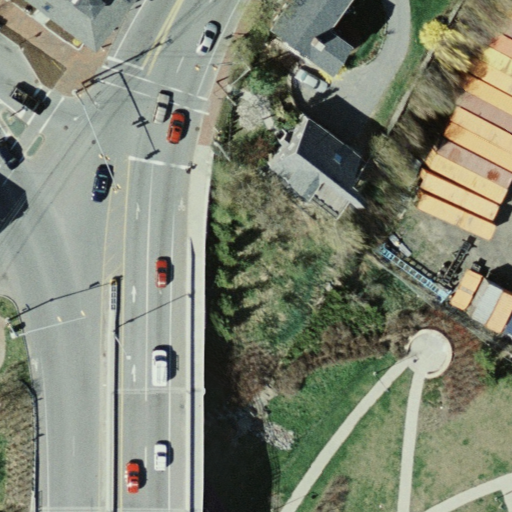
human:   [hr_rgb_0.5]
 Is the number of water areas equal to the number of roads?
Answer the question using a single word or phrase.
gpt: no

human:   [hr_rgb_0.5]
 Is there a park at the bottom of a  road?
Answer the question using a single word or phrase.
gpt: yes

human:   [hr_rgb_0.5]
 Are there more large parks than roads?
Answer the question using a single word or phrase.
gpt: no

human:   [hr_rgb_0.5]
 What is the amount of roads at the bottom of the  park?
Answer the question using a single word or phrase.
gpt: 0

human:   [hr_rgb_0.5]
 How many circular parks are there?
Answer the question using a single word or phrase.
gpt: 0

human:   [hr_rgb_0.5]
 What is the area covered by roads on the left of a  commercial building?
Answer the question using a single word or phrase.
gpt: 0m2

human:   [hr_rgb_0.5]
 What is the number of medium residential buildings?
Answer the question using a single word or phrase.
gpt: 0

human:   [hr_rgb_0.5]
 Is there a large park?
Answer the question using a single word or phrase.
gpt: yes

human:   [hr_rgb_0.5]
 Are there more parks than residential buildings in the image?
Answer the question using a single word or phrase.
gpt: yes

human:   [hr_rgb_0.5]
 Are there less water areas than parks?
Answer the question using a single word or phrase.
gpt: yes

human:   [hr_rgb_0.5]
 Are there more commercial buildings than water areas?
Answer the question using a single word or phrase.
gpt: no

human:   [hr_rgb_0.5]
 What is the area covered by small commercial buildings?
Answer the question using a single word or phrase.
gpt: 0m2

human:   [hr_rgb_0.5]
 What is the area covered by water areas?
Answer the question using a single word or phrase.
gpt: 0m2

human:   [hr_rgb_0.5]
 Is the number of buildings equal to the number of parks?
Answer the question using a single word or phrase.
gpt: no

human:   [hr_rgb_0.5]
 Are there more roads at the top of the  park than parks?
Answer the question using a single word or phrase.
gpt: yes

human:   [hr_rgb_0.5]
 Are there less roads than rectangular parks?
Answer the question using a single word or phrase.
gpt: no

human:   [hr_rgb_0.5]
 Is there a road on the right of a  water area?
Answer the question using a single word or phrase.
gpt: no

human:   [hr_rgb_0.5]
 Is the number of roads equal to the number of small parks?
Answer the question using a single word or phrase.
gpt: no

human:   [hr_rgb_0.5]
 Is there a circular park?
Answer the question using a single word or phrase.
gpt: no

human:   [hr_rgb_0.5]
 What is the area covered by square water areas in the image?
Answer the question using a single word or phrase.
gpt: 0m2

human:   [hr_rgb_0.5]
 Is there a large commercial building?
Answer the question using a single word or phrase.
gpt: no

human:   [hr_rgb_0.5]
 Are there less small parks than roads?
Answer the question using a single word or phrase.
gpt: yes

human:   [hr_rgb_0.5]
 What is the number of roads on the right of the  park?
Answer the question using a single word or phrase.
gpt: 7

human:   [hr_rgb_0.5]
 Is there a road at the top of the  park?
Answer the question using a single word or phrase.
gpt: yes

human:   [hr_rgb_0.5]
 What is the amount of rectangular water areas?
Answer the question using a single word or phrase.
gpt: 0

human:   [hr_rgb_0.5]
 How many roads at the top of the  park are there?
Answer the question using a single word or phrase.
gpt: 13

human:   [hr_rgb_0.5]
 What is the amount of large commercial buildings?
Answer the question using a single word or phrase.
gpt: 0

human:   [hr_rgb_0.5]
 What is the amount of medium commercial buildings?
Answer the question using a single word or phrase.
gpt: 0

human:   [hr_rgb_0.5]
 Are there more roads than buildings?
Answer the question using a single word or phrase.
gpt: yes

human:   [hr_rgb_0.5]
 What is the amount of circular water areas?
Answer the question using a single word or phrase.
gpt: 0

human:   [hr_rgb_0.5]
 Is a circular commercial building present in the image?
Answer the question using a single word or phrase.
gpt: no

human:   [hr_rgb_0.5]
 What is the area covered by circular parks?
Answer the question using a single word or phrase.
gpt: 0m2

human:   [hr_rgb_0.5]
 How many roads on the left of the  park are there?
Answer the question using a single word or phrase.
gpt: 4

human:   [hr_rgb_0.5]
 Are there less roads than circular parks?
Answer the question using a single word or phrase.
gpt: no

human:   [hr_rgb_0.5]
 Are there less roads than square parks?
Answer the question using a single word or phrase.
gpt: no

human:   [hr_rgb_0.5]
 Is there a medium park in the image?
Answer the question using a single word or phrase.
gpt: no